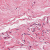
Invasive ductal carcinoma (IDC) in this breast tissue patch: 0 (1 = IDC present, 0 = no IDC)